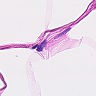
Metastatic tissue present: no